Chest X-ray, AP view. Patient: 19 years old, sex M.
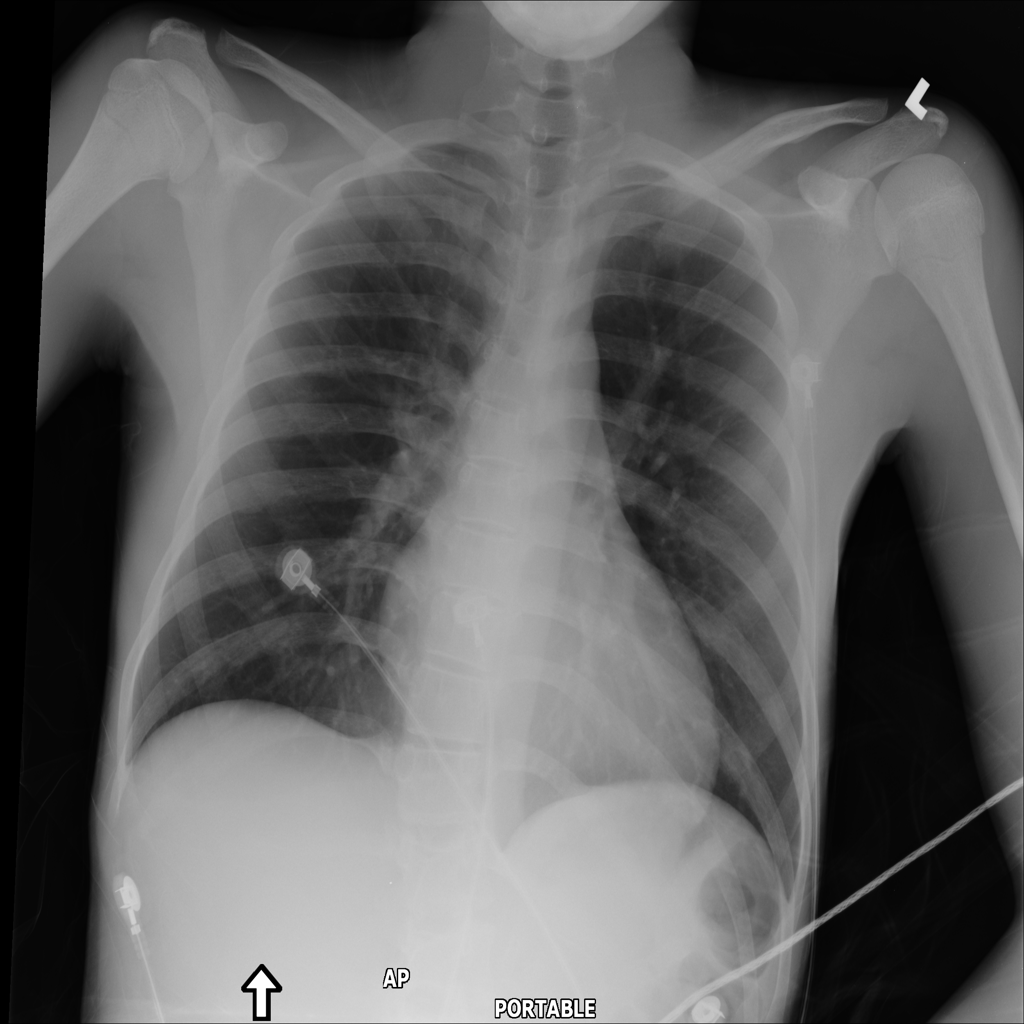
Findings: Cardiomegaly